Question: I've observed interesting behavior in Spark 1.3.1, the reason for which is not clear.
Doing something as simple as 'sc.textFile("...").takeSample(...)' always results in two stages:

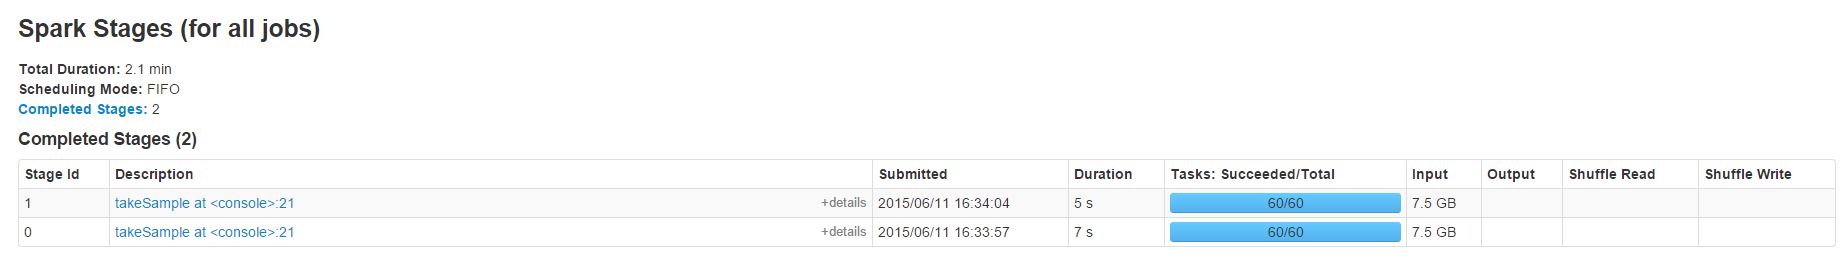
Answer: I was able to reproduce this and the key is to focus on the 'details' expansion. The first and second have different line numbers for their call within 'takeSample'. The first is <URL>, which is the call to 'sample' itself. This might be confusing and could possibly be fixed, but I wouldn't imagine it to be a high priority.